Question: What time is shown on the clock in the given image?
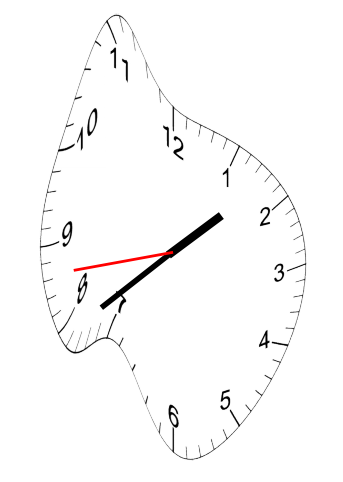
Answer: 01:38:43